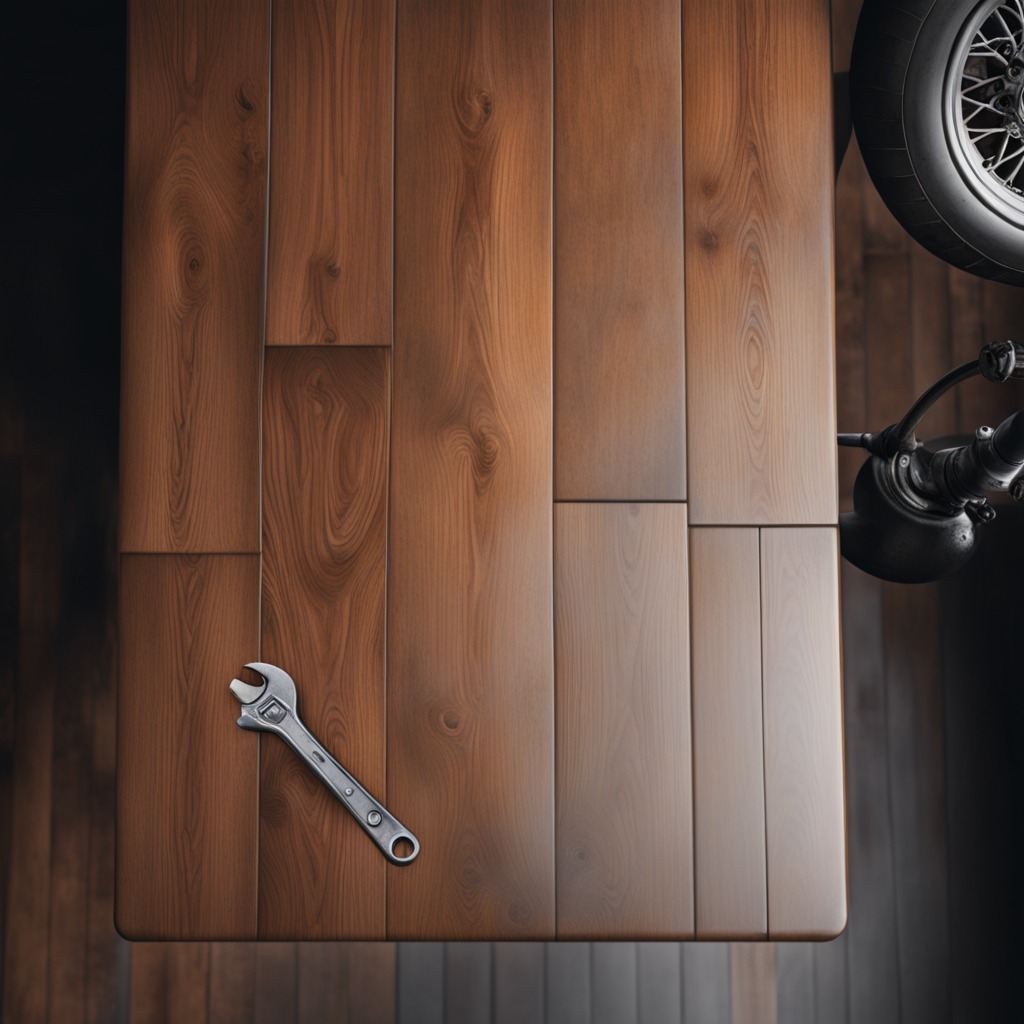
An wrench lies on the oil-spilled wooden table in a vintage motorcycle garage.